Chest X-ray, AP view. Patient: 44 years old, sex F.
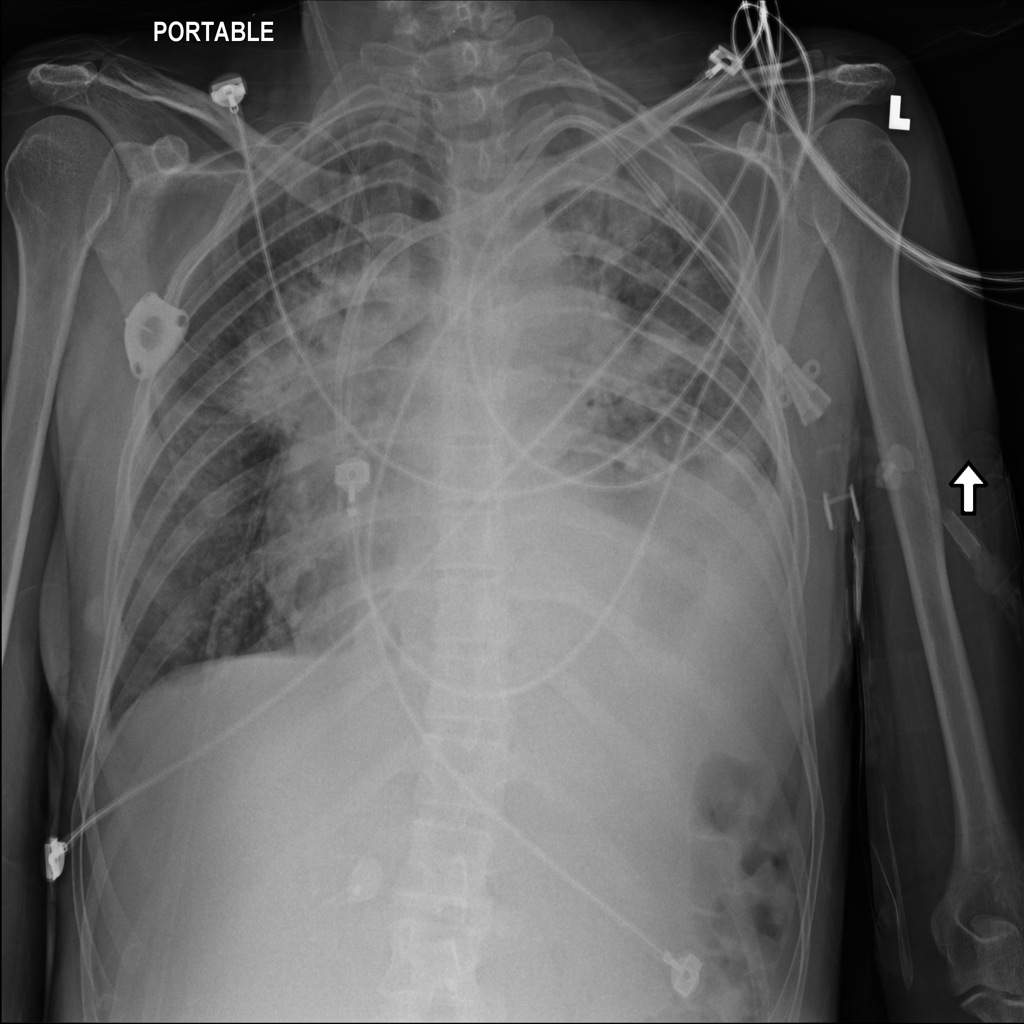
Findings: Infiltration, Mass